Question: I am porting my application from WPF to HTML/Javascript and am having trouble with the layout that I need for my application.
This layout should take up the entire available screen. It will actually be put into a jquery ui tab so with the menu, logo, and tabs it technically it won't be the entire screen. I have gotten parts of this to work but not all together.
The left side is going to have a custom slippy map and I would like it to take up as much space as available both horizontally and vertically.
The right side is going to have some filters at the top and bottom with the middle showing them results from the filters. The results could be pretty long so it needs to scroll vertically if to much content is pulled from the web server.
All I need help with is the basic layout to support this. Any help would be appreciated. You can see my layout drawing below. Thanks in advance!

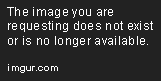
Answer: I have just decided to use relative positioning and a little javascript. Spent hours looking for an elegant solution with no results and it only took me a few minutes once I decided to use javascript. Something like this is so easy to do in WPF so it was surprising. I basically just attach to the window.onresize event and manually set the height of the right vertically expanding scrollbar. Thanks for your suggestions anyways.